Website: bh-photo
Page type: store-pickup
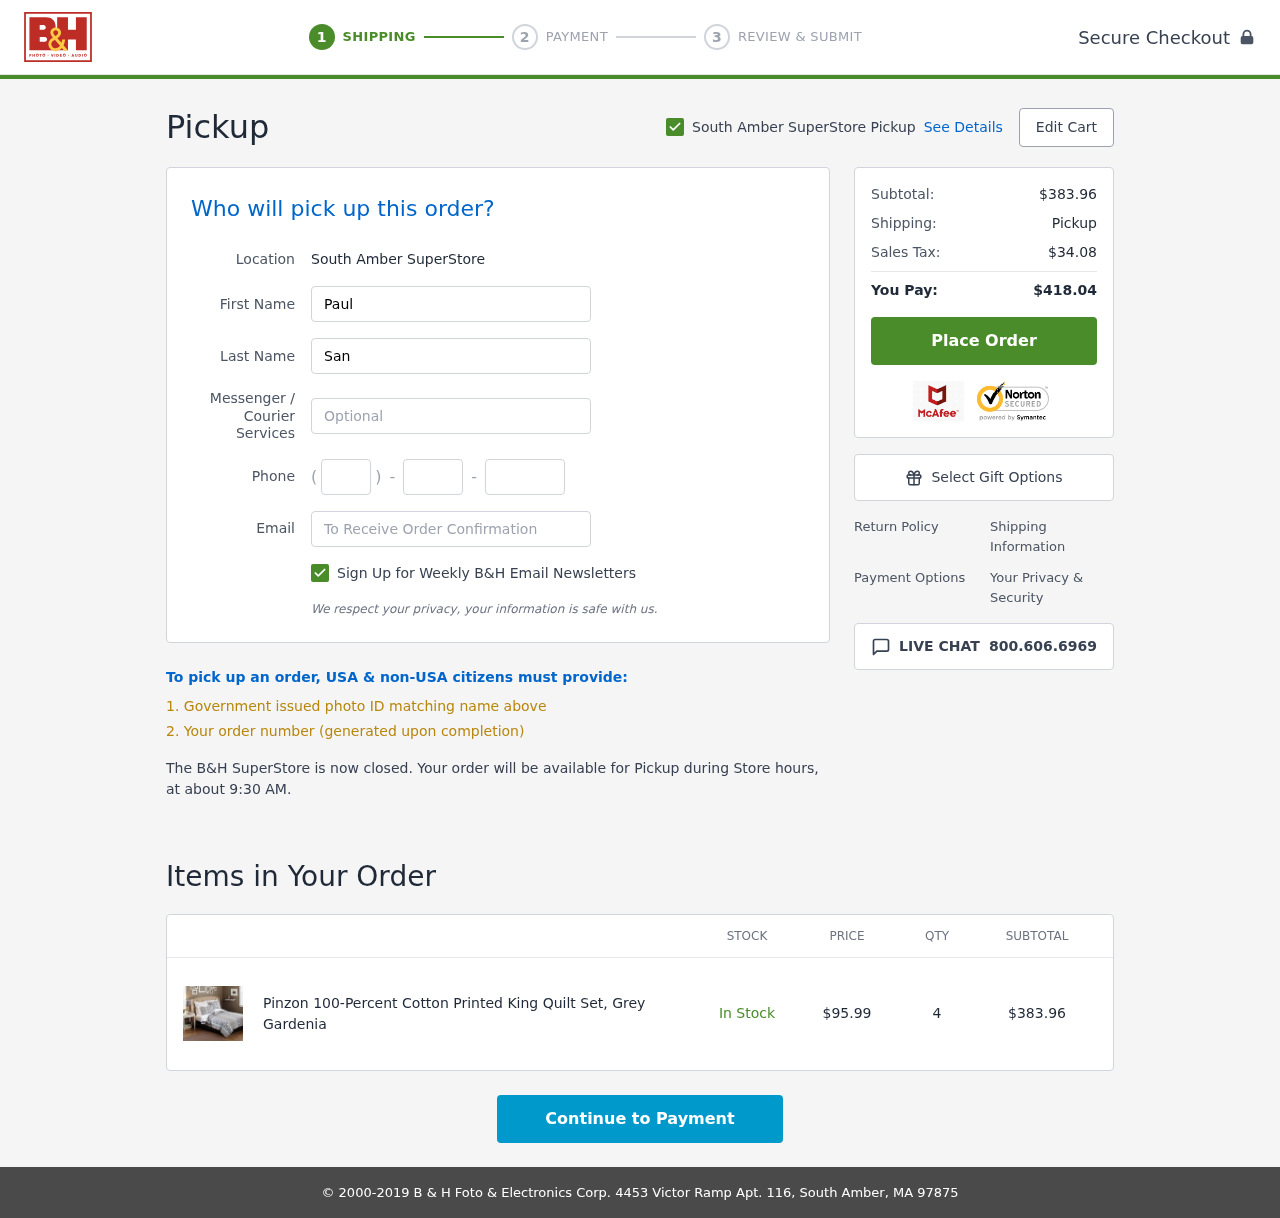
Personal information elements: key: PII_EMAIL
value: paul_sanchez@hotmail.com
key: PII_FIRSTNAME
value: Paul
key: PII_LASTNAME
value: Sanchez
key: PII_LOCATION1_CITY
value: South Amber SuperStore Pickup
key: PII_LOCATION1_CITY
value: South Amber SuperStore
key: PII_PHONE_AREA
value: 625
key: PII_PHONE_PREFIX
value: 344
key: PII_PHONE_SUFFIX
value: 1776
Product elements: key: PRODUCT1_NAME
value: Pinzon 100-Percent Cotton Printed King Quilt Set, Grey Gardenia
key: PRODUCT1_PRICE
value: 95.99
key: PRODUCT1_QUANTITY
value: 4
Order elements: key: ORDER_SUBTOTAL
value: $383.96
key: ORDER_TAX
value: $34.08
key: ORDER_TOTAL
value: $418.04